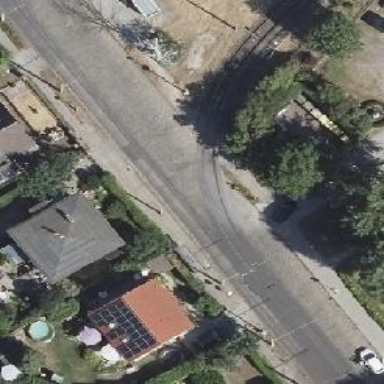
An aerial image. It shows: Unclassified road with separate sidewalk.